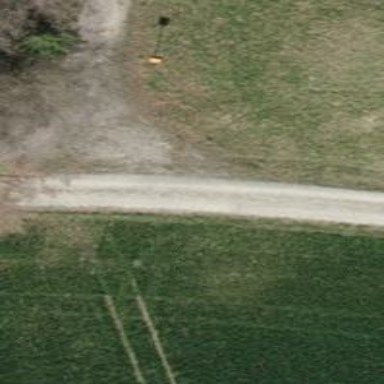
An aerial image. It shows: Pipeline marker.